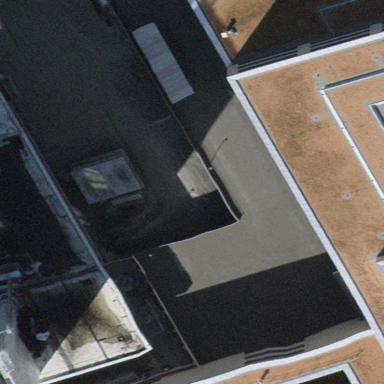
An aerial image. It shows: View of roof of building.